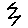
Label: zigzag